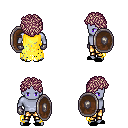
a pixel art fantasy rpg character, male body template, dark elf, purple skin, yellow tattered cape, gold greaves, white blonde curly afro hairstyle, metal gloves, black slippers, shield, four views (front, back, left, right), 2x2 character sprite sheet, small pixel art, hard edges, no anti-aliasing